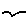
Label: bird